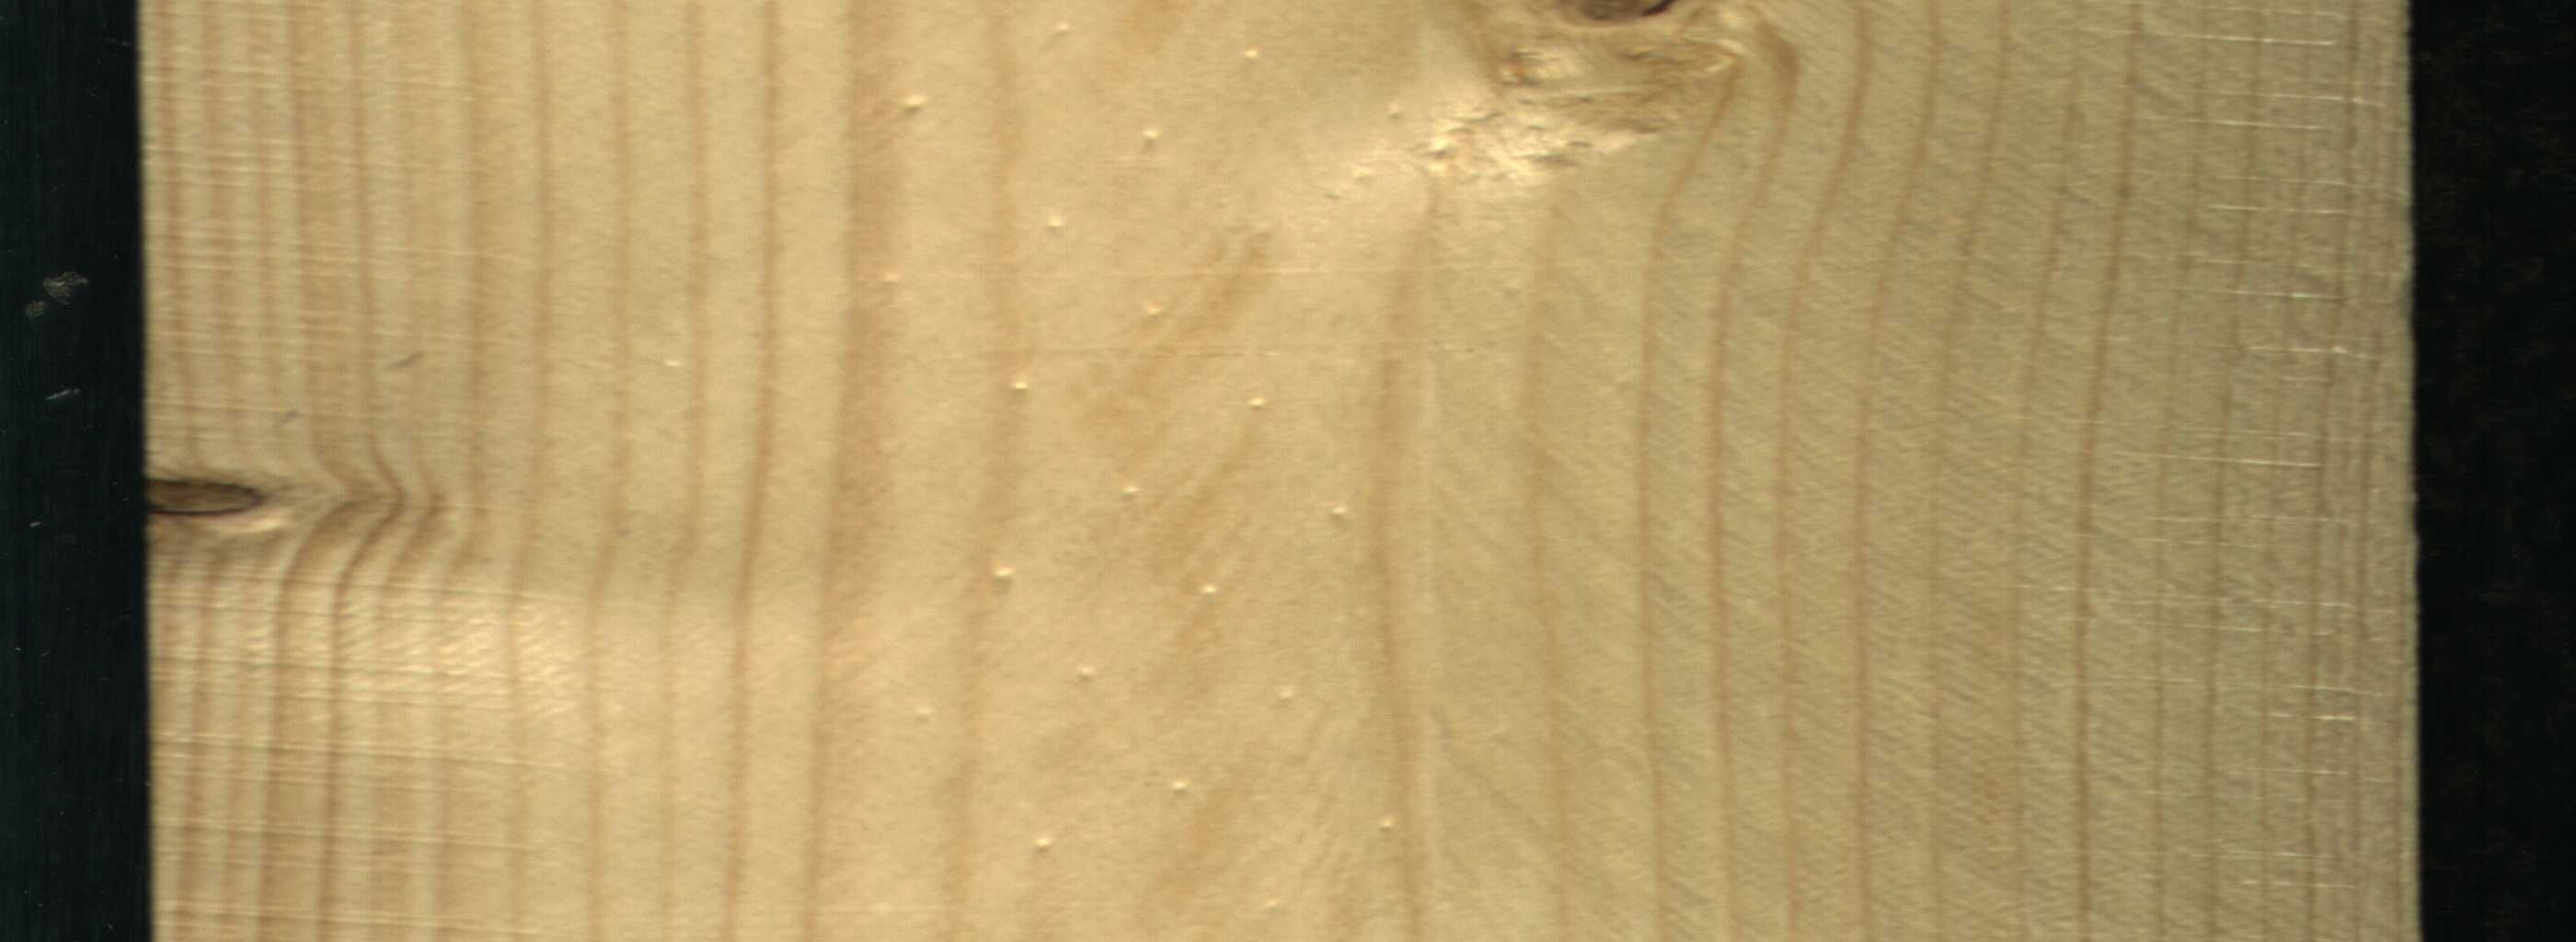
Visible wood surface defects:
Dead_Knot
Live_Knot
Live_Knot
Live_Knot
Live_Knot